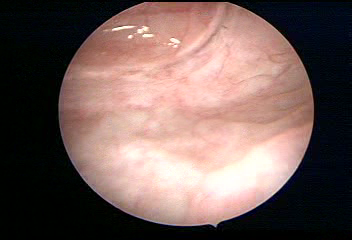
Modality: WLC
Class: Foreign bodies
Subclass: AirBubble
Bladder cancer association: No
Annotated structures: Air bubble